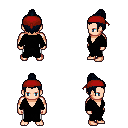
a pixel art fantasy rpg character, male body template, human, light skin, black robe, white pants, raven short topknot hairstyle, red bandana, four views (front, back, left, right), 2x2 character sprite sheet, small pixel art, hard edges, no anti-aliasing